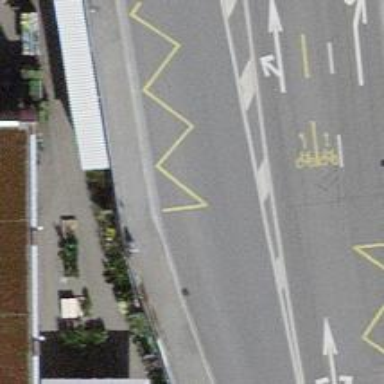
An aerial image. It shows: Bus stop equipped with public transport stop position.